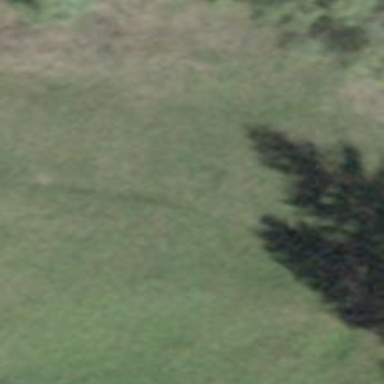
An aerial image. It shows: Grass path.